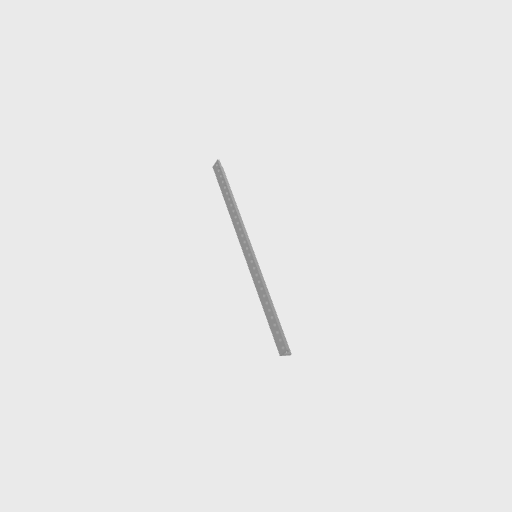
Part: LBeam29H